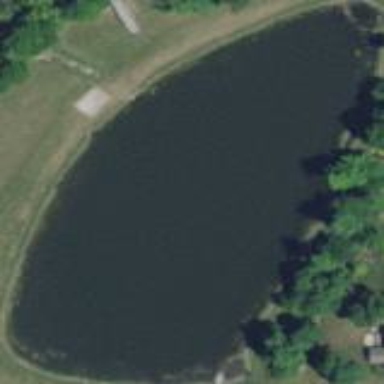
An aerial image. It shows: Serene pond surrounded by nature.